Question: I have installed Node.js on Windows (binary here <URL> and can successfully create an HTTP server in console.
Now I have put same instructions in helloworld.js script in bin directory and run with dos prompt
'''
node helloworld.js
'''
and it cannot find in /usr/bin. So I put it under Node.js install directory in usr/bin but same message. I finally tried c:/usr/bin but still failed.
So where should I put my script it on windows ?
screencopy of error

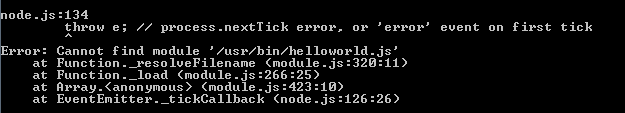
Answer: Firstly, there are no such thing as DOS prompt in Windows. And if you take effort to create one (e.g. using DosBox or another virtual machine), node.js is not supposed to be run from a DOS prompt as it's a Windows console application and not a DOS application lol. But calling Windows command prompt DOS prompt is a common misnomer, so I hope you really mean that cmd.exe prompt.
Unlike a previous commenter said, Node.js is fully supported under a complete installation of Cygwin, and almost everything works using the stripped Cygwin tree and node.js windows binaries I provide at <URL>.
So that /usr/bin problem is not related to an incompatibility with windows. You are even not supposed to put your .js files in bin directory of my tree - any location (and normal absolute or relative Windows path) will work.
I created an example.js in bin directory, created console.log("foo") line in it, went to start menu - windows prompt, cd to the bin directory and executed node helloworld.js without any problems.
So as I cannot reproduce your problem, I have a few questions for you:
1) Does node -v work? If yes, what does it say?
2) Did you extract whole tree (e.g. bin, lib directories etc) or just node.exe from the .7z archive I provide?
3) Are you running shell.cmd or a plain windows prompt from start menu or by running cmd.exe ? (all three ways are supported)